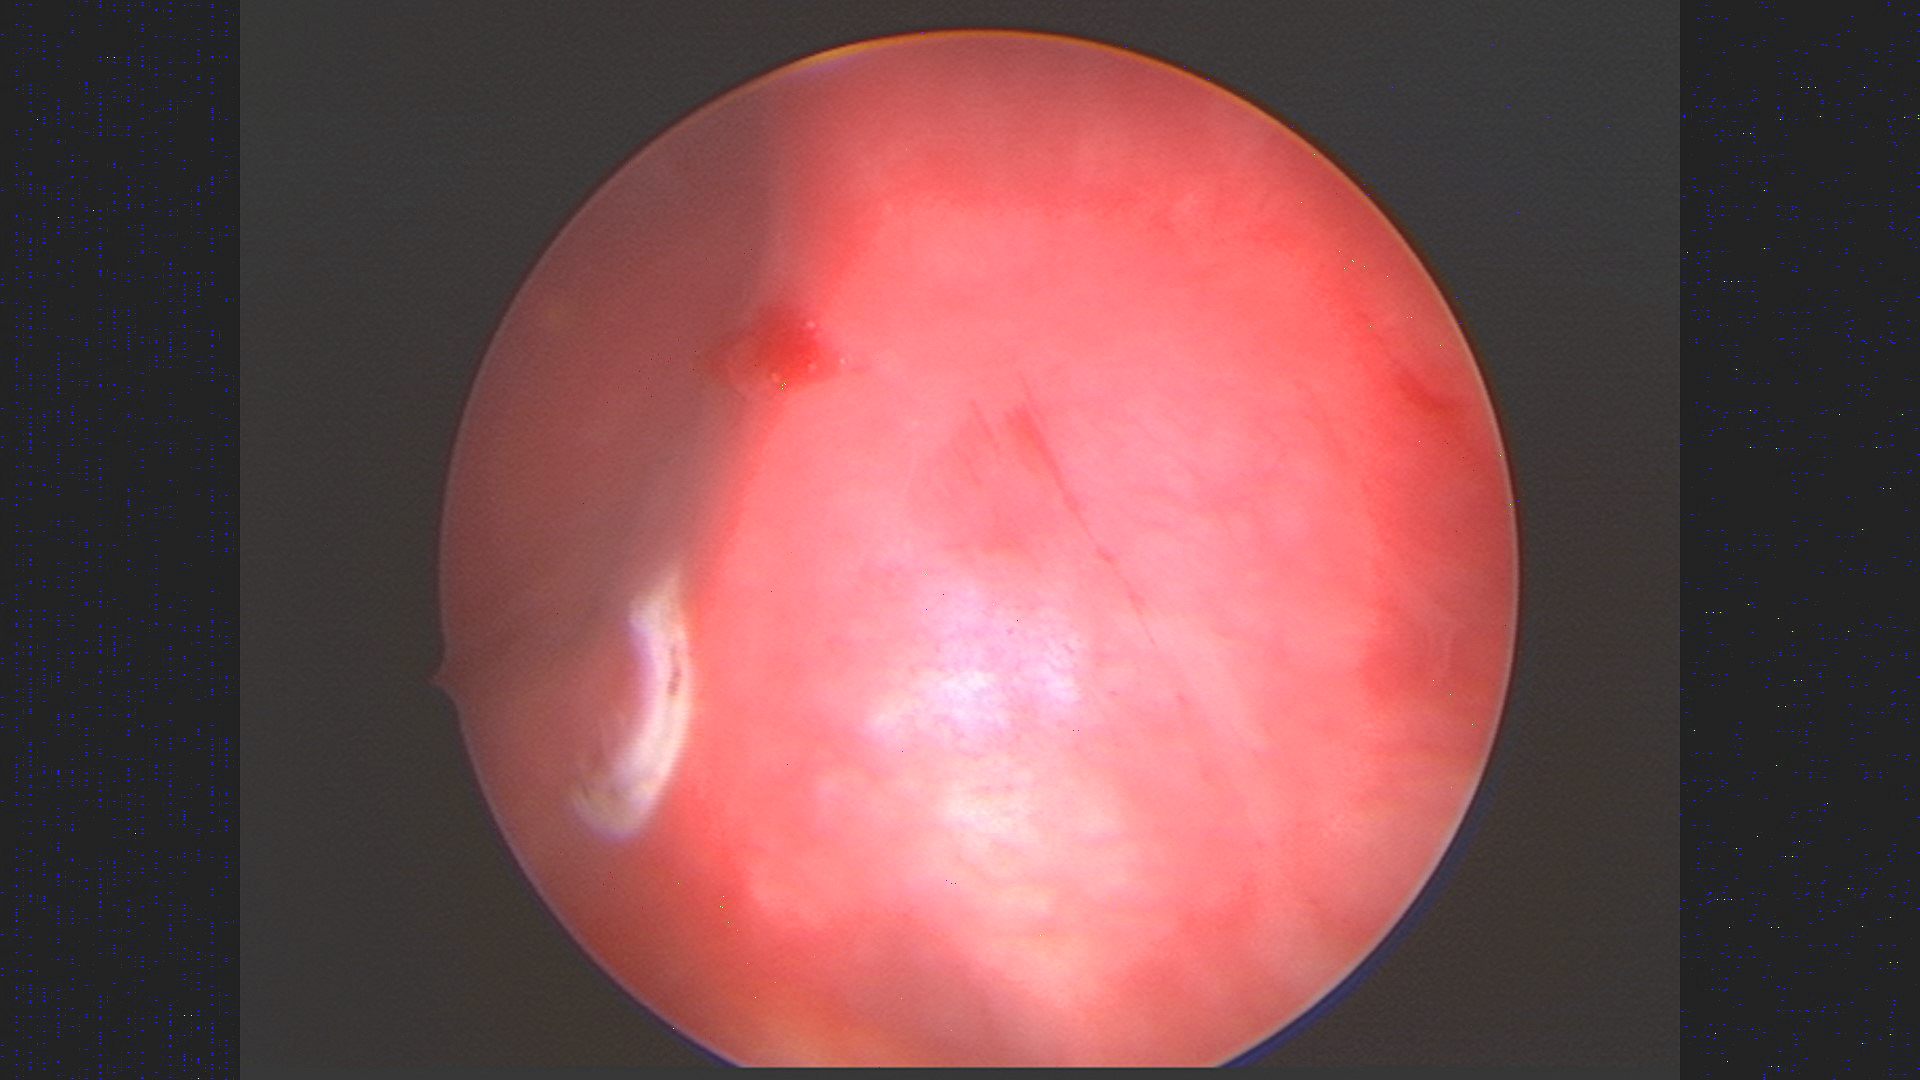
Modality: WLC
Class: Non-malignant
Subclass: InflammationNOS
Lesion: L1
Morphology: Non-papillary
Bladder cancer association: No